Interaction volume radius: 10 \u00c5
Interaction volume height: 15 \u00c5
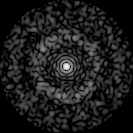
Disorder parameter: 0.8176